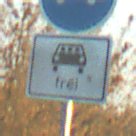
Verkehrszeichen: MehrfachbesetzePersonenkraftwagenFrei
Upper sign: Busssonderstreifen
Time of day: SunriseSunset
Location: Outdoor (RoadRail)
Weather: PartlyCloudy
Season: NotSpecified
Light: Natural